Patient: sex M, age 67
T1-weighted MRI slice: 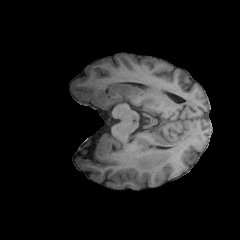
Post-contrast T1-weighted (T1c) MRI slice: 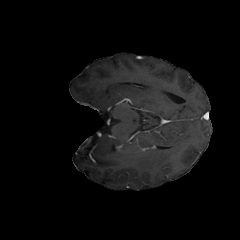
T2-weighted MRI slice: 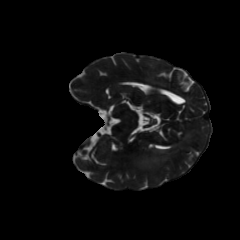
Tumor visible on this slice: no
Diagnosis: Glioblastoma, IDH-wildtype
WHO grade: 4